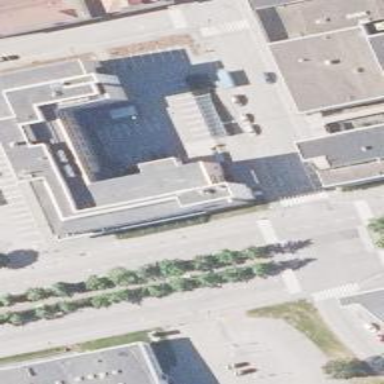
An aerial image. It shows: Public courthouse building.